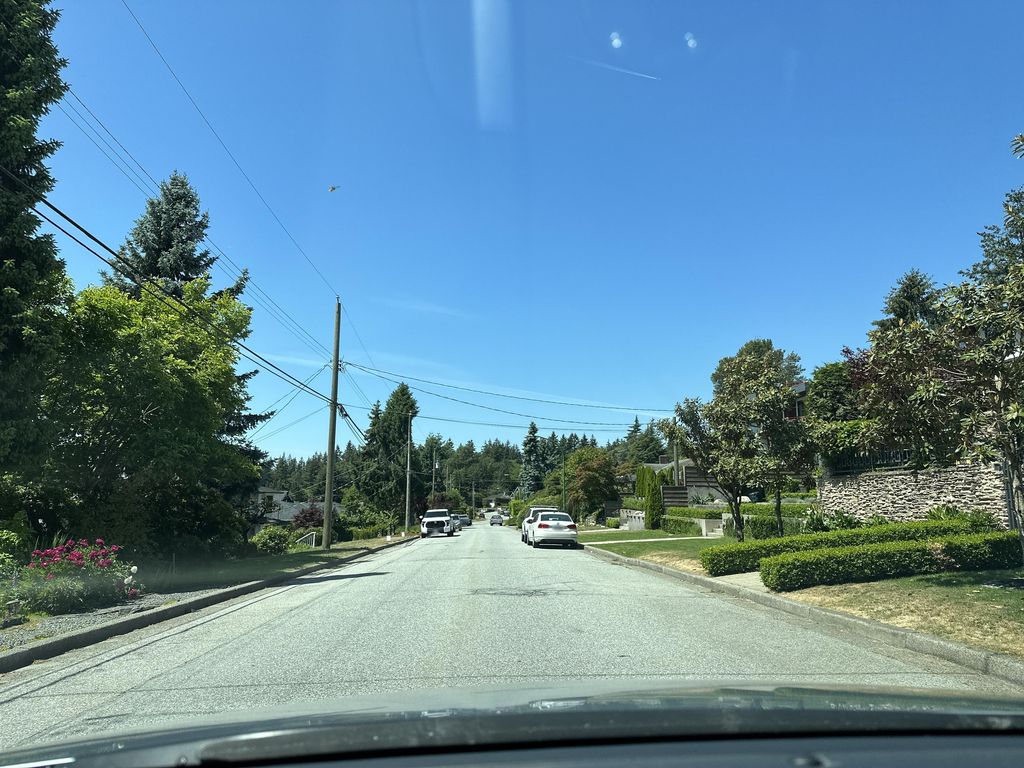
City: vancouver